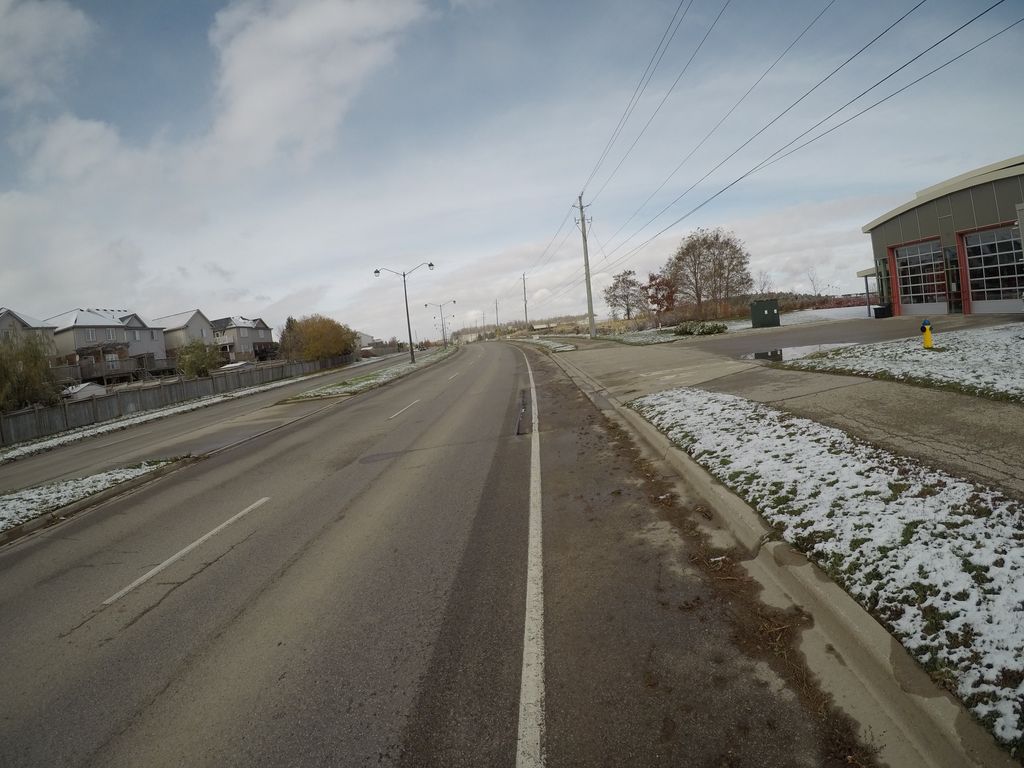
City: kitchener-waterloo